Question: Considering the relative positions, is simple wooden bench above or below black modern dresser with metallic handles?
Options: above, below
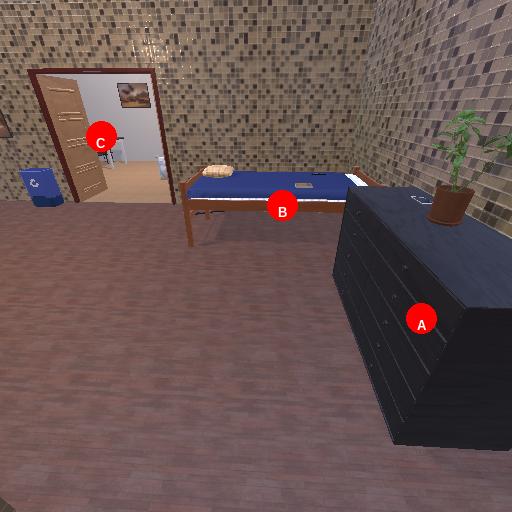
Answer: above